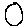
Label: circle